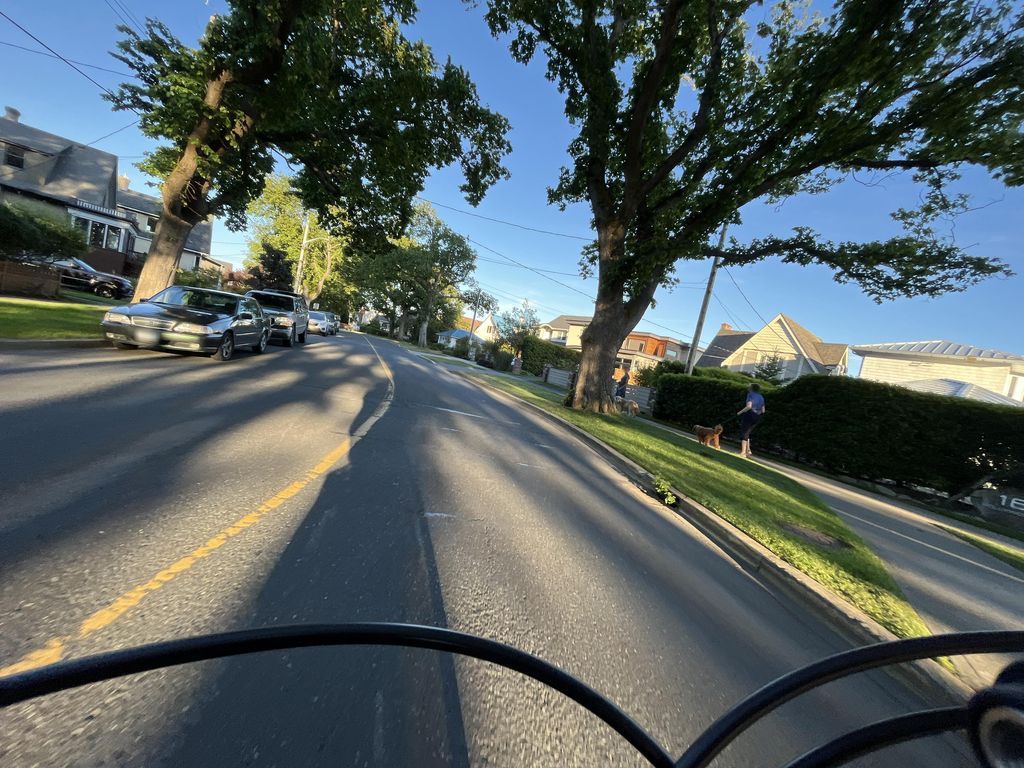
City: victoria